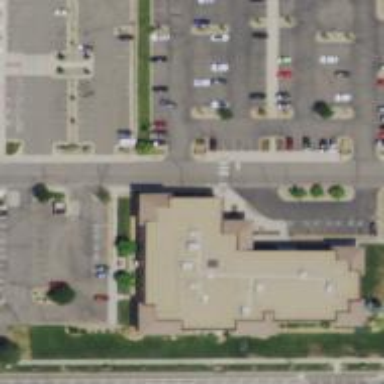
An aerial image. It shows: Healthcare clinic is depicted in the image.